Interaction volume radius: 5 \u00c5
Interaction volume height: 20 \u00c5
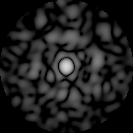
Disorder parameter: 0.8582